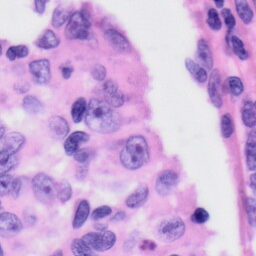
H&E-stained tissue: Skin